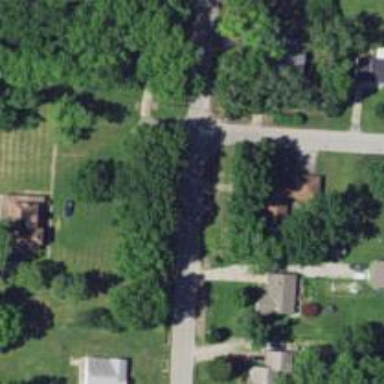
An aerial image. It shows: Residential road.